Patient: sex M, age 83
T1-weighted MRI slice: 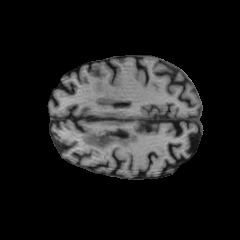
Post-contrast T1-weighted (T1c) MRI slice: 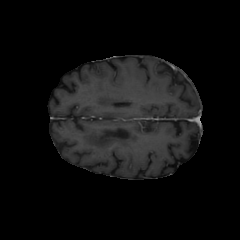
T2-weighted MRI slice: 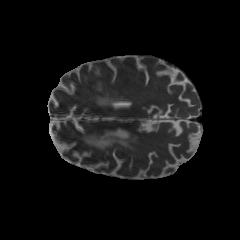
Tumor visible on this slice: no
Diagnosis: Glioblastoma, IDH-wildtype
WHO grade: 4